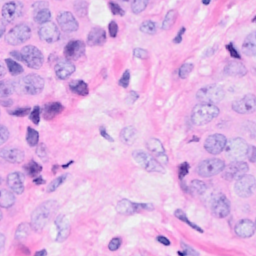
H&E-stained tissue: Breast